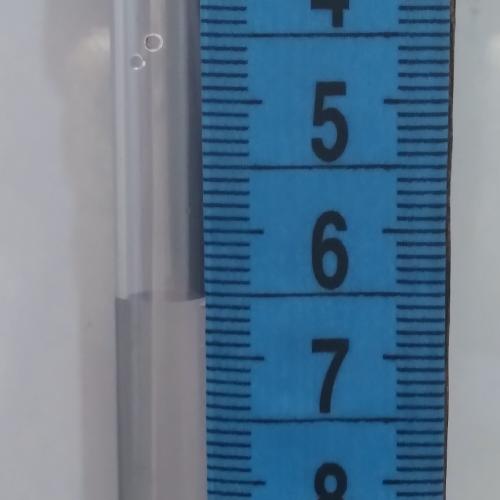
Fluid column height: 6.5 cm